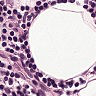
Metastatic tissue present: no